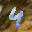
Label: 4